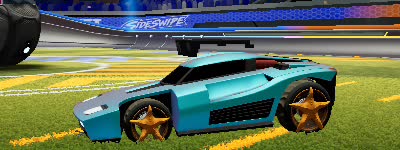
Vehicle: breakout